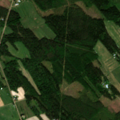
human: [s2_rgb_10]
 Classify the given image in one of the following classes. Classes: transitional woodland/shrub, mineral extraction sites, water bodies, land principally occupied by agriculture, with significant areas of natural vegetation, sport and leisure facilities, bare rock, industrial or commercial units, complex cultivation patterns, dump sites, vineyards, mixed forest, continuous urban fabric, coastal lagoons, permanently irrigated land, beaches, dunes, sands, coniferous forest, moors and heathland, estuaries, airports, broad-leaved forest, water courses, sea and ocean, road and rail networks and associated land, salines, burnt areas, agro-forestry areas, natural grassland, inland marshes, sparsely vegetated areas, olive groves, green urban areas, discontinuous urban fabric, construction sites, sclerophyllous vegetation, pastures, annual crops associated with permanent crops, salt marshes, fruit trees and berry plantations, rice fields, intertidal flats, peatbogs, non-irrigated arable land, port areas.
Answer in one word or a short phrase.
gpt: non-irrigated arable land, land principally occupied by agriculture, with significant areas of natural vegetation, mixed forest